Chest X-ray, PA view. Patient: 66 years old, sex M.
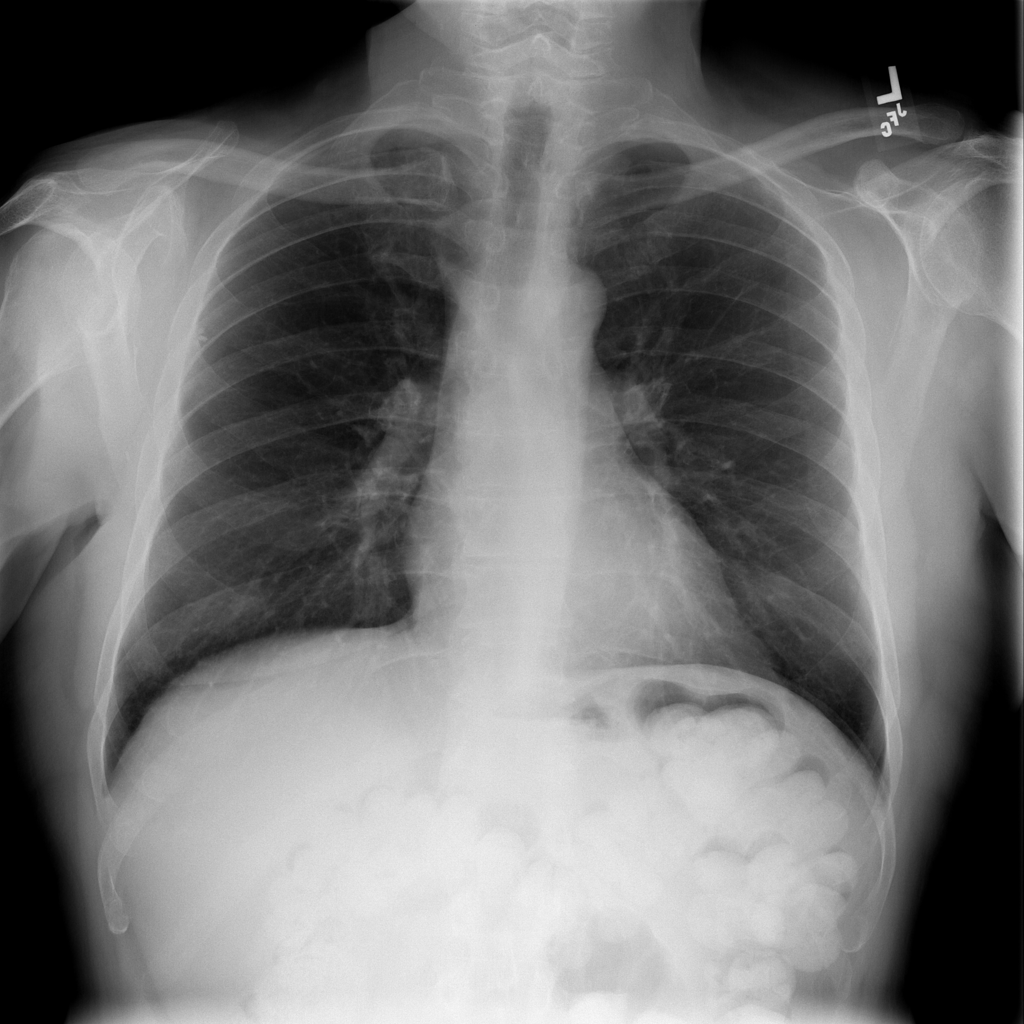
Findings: No Finding